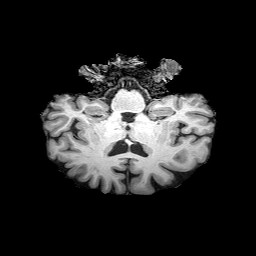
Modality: T1w
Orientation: sagittal
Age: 66
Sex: female
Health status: healthy